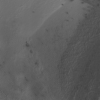
Label: not_dusty